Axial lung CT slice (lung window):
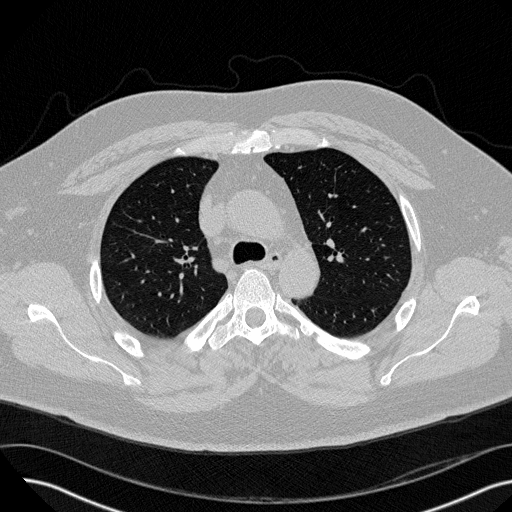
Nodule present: no